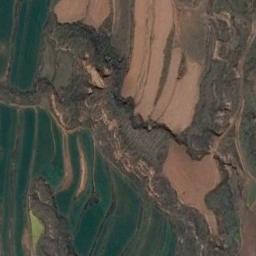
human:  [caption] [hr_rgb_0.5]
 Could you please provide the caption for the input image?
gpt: The bare and green terrace is next to some trees .

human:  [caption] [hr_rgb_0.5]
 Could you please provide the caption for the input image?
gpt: There was a little weed around the terraces .

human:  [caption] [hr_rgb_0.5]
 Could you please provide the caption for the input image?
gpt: There are several houses in a large layer of brown and green mixed terraces .

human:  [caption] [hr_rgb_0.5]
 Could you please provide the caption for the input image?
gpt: The green plants are on the terrace .

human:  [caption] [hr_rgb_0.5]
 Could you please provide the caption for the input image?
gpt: There are some green terraces and yellow ones .